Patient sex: M
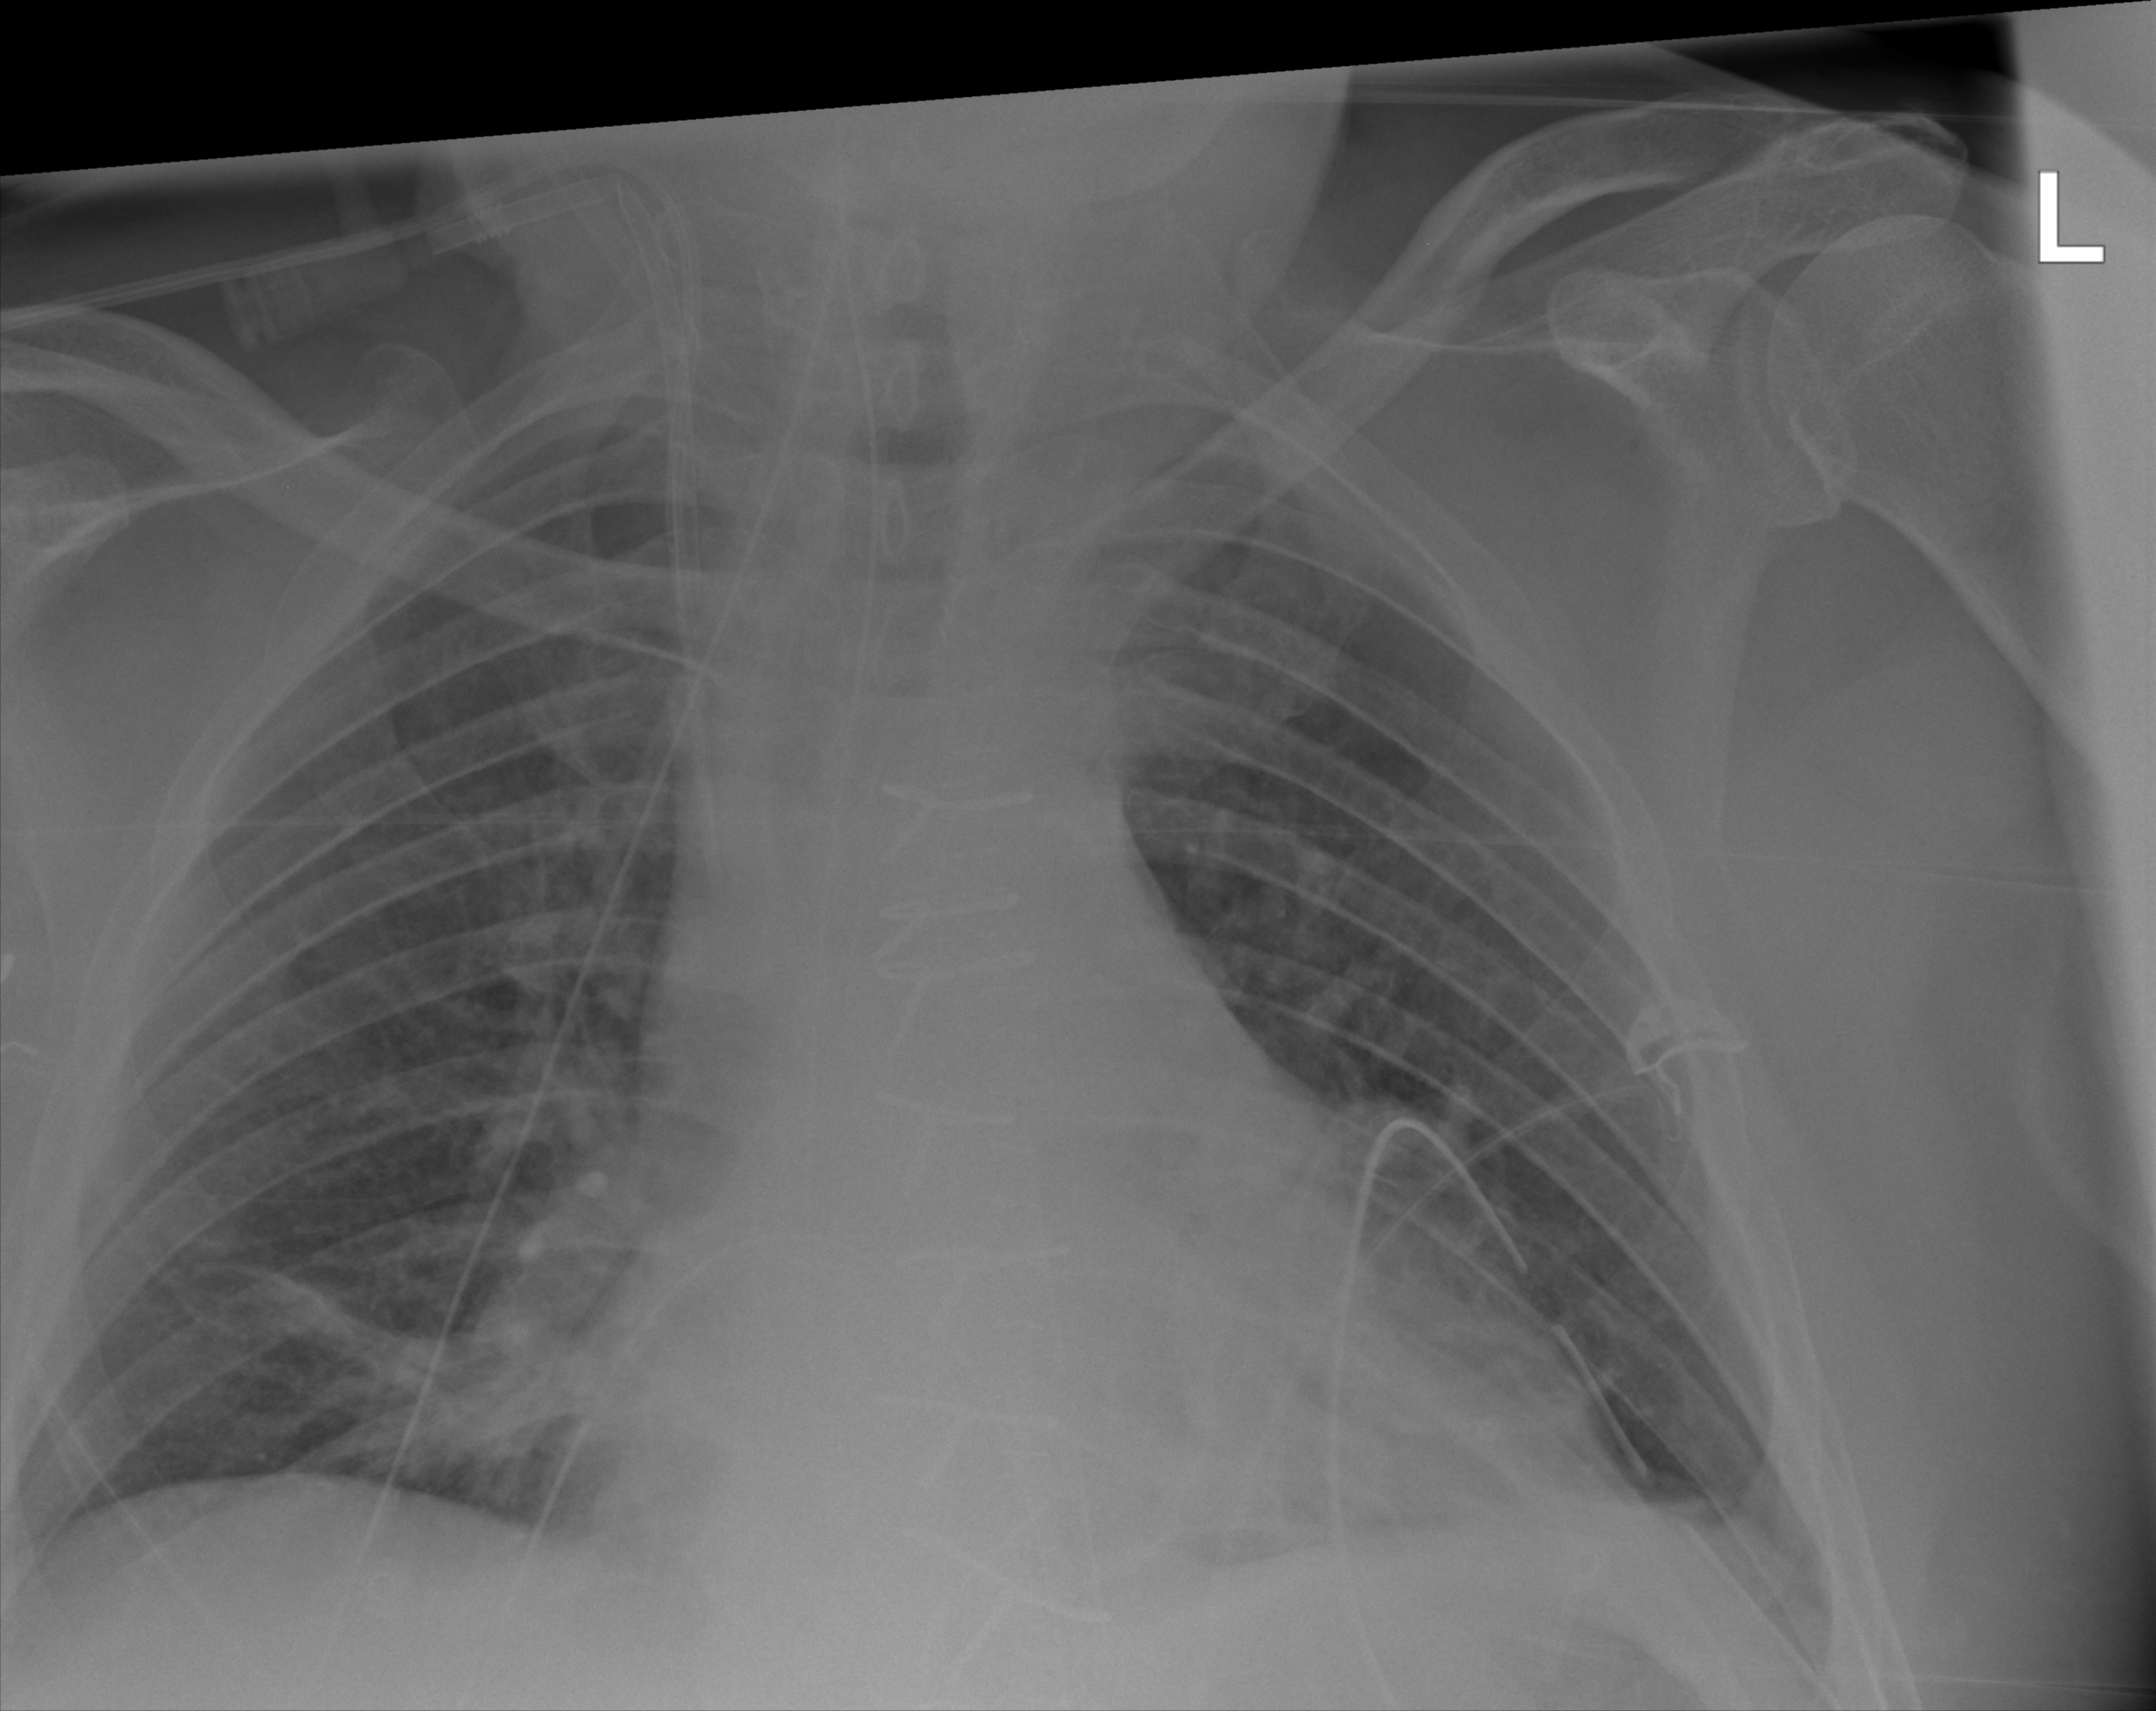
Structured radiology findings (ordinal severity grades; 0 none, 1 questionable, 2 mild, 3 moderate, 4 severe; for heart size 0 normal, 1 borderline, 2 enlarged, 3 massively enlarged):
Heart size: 1
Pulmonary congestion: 2
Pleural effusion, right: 0
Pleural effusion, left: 2
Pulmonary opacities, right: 0
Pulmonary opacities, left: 0
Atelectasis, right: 2
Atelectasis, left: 2